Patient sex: M
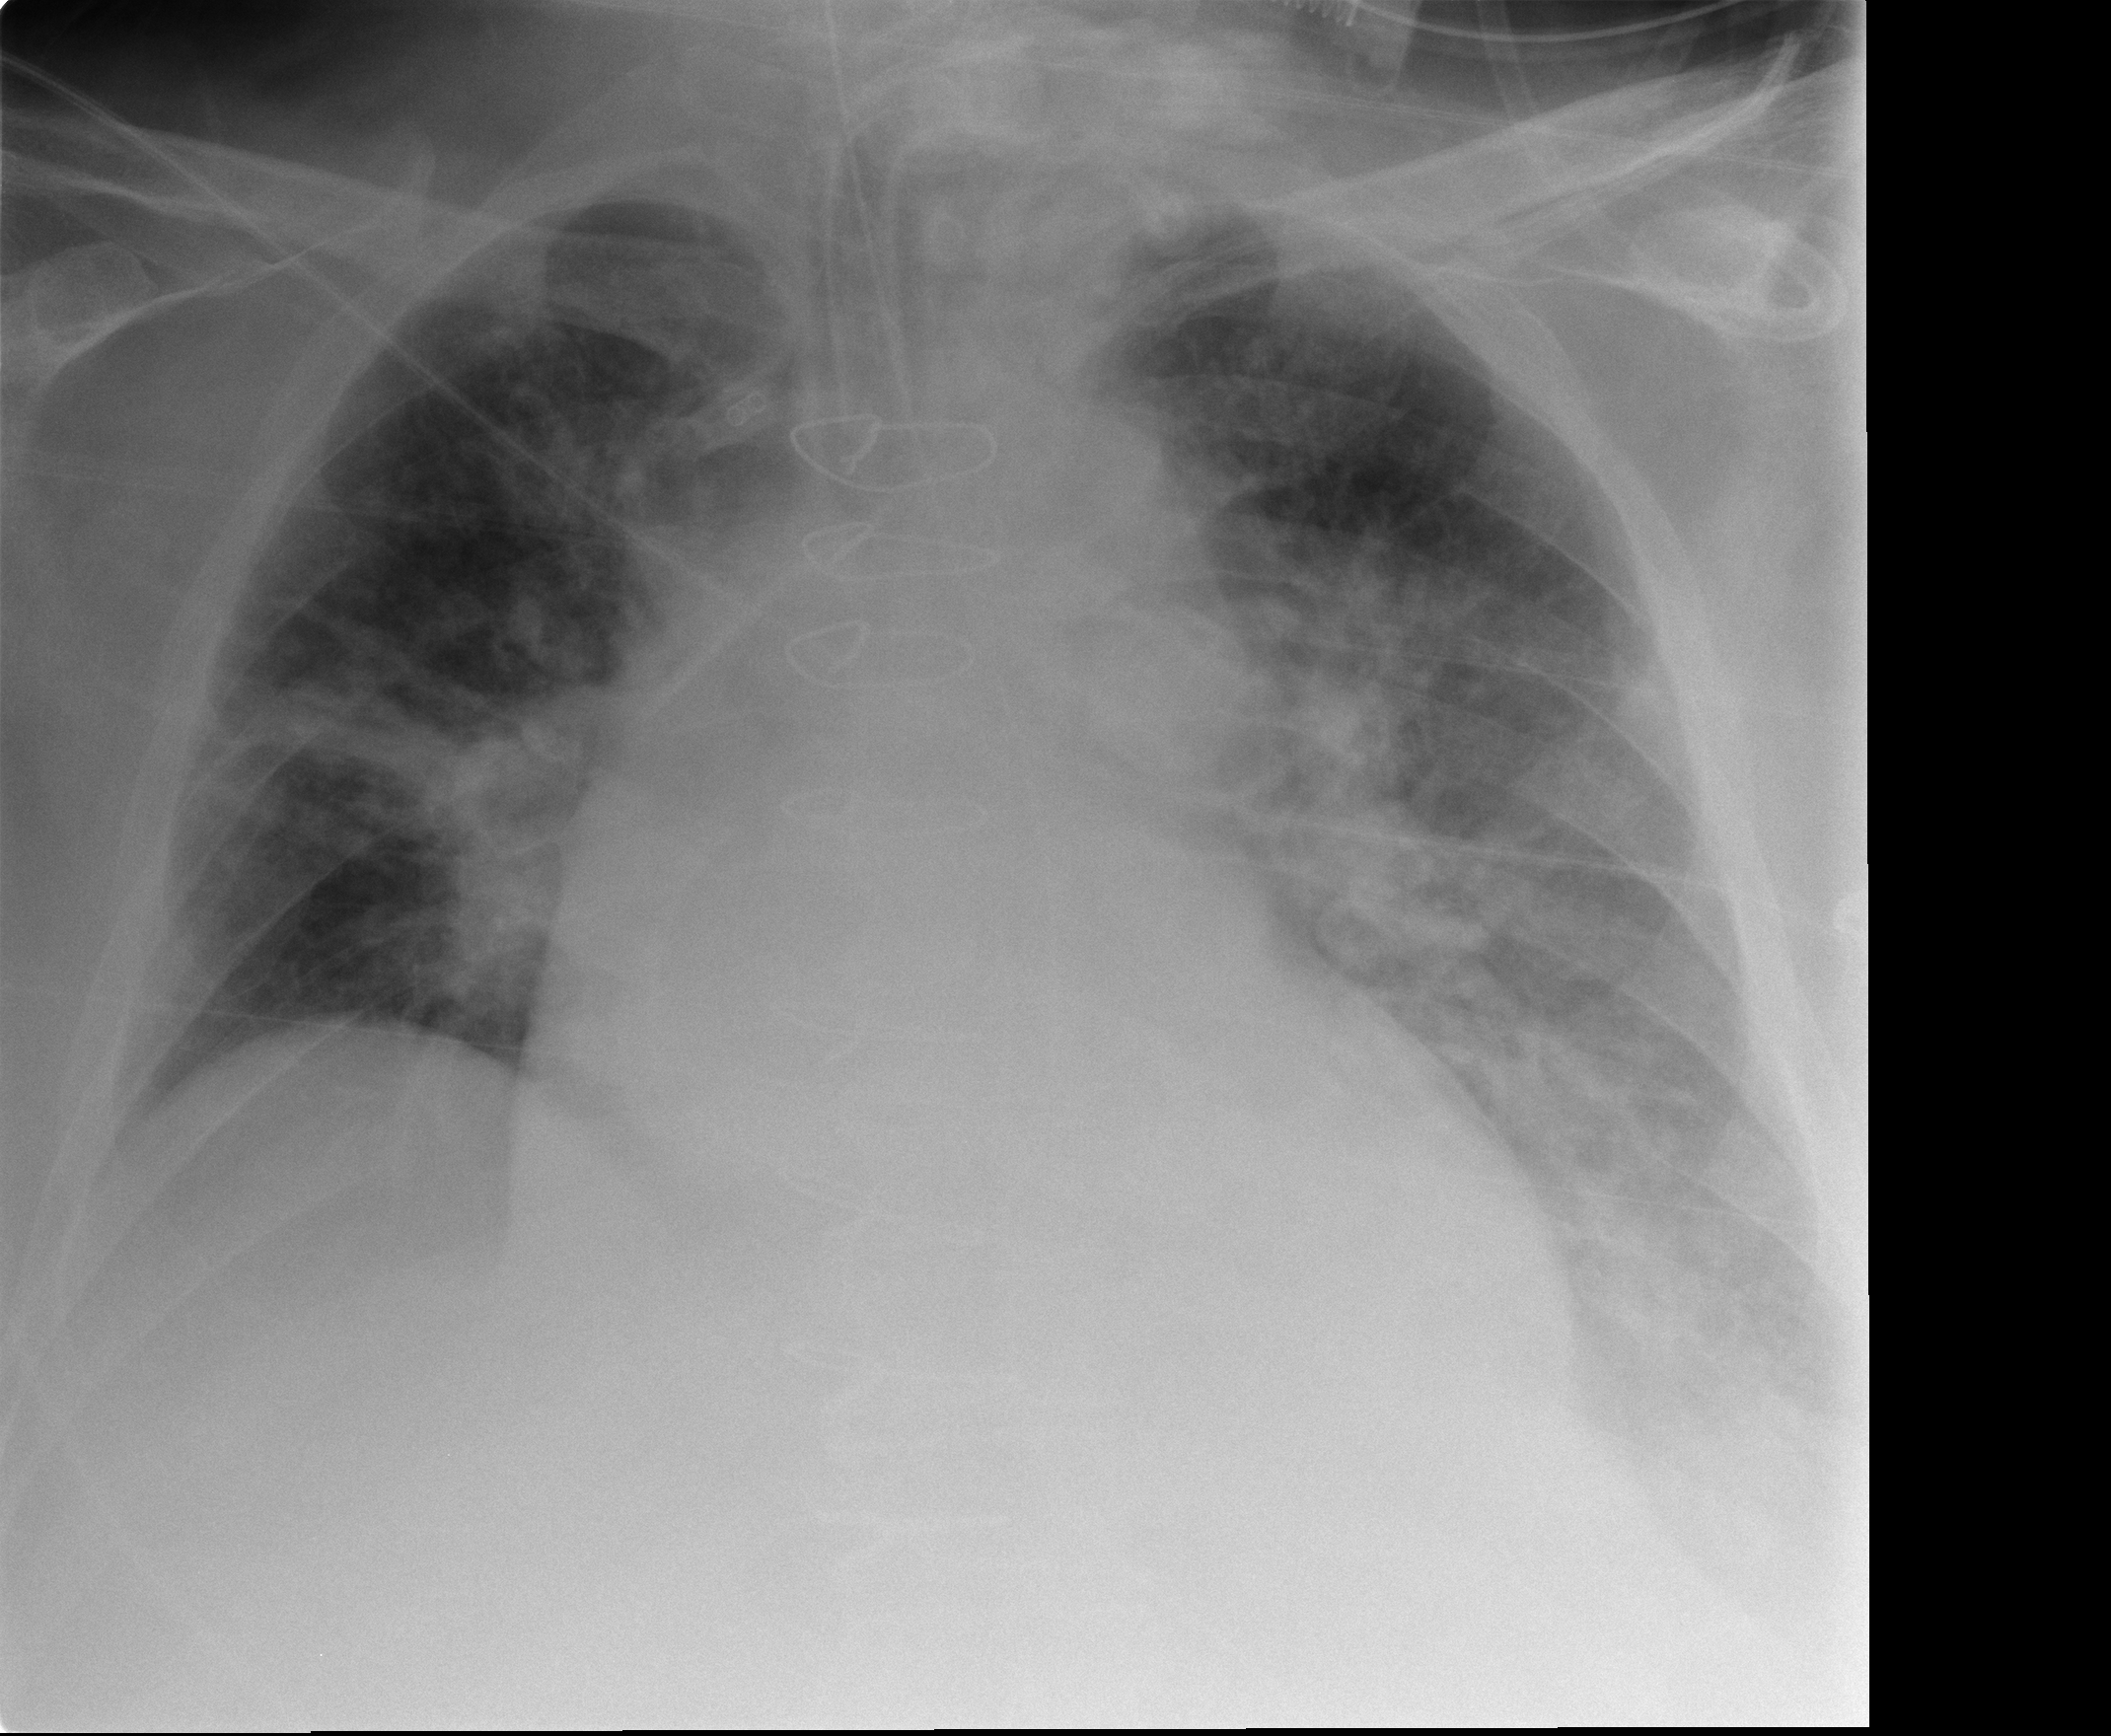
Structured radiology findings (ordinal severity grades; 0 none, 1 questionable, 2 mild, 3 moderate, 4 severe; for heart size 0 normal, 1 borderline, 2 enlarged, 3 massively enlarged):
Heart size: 2
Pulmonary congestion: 2
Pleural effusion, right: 2
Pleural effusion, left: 2
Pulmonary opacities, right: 2
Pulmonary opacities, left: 3
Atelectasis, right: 2
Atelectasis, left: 3